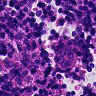
Metastatic tissue present: no